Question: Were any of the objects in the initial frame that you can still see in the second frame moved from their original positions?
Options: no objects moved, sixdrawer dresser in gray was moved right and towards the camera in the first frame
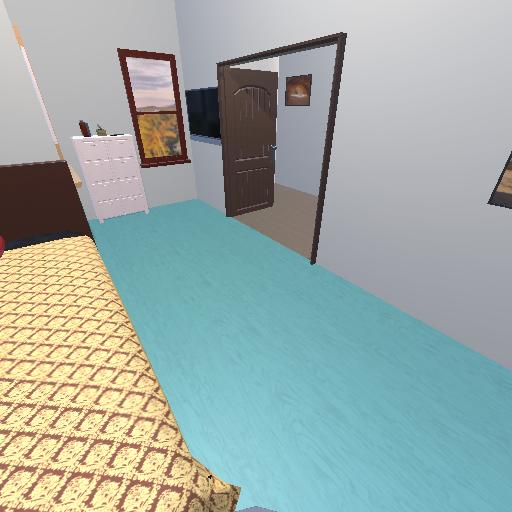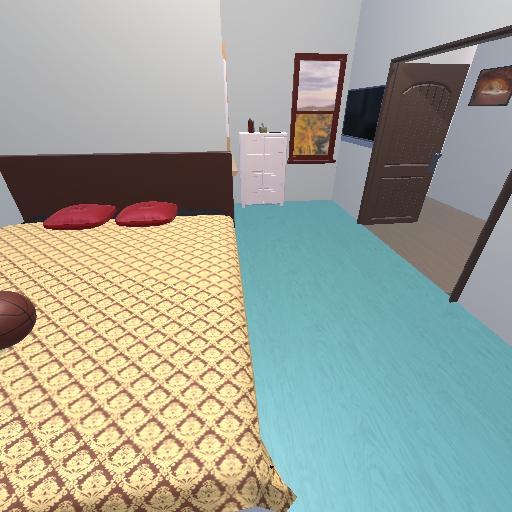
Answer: no objects moved